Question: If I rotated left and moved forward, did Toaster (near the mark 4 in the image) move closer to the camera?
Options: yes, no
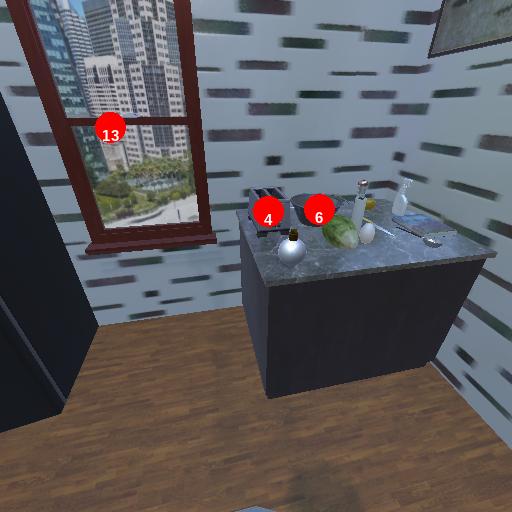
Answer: yes